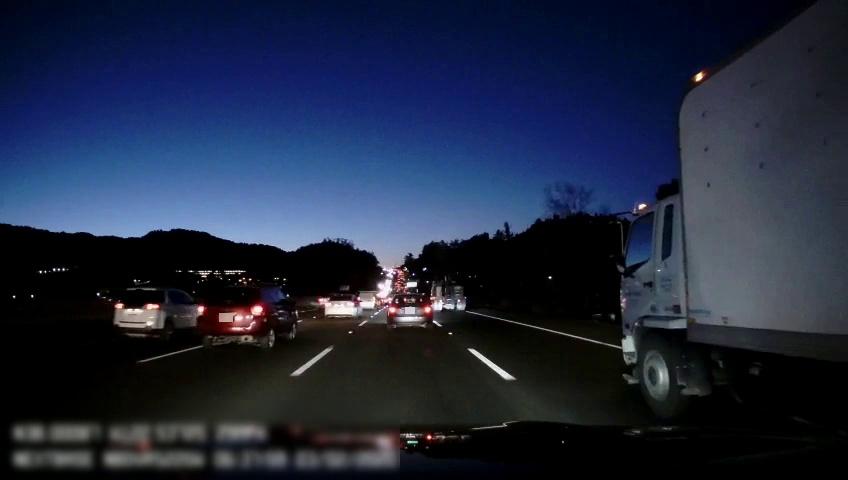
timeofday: Night
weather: Other
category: Drivable Space
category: Vehicles | Car
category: Vehicles | Other LV
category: Vehicles | SUV
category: Vehicles | Car
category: Vehicles | Car
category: Vehicles | Truck
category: Vehicles | SUV
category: Lanes | Alternate Lane
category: Lanes | Current Lane
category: Lanes | Current Lane
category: Lanes | Alternate Lane
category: Lanes | Alternate Lane